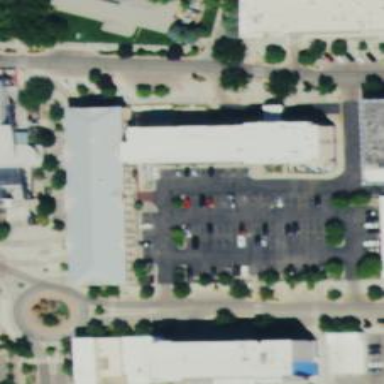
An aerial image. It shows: Parking space is available.